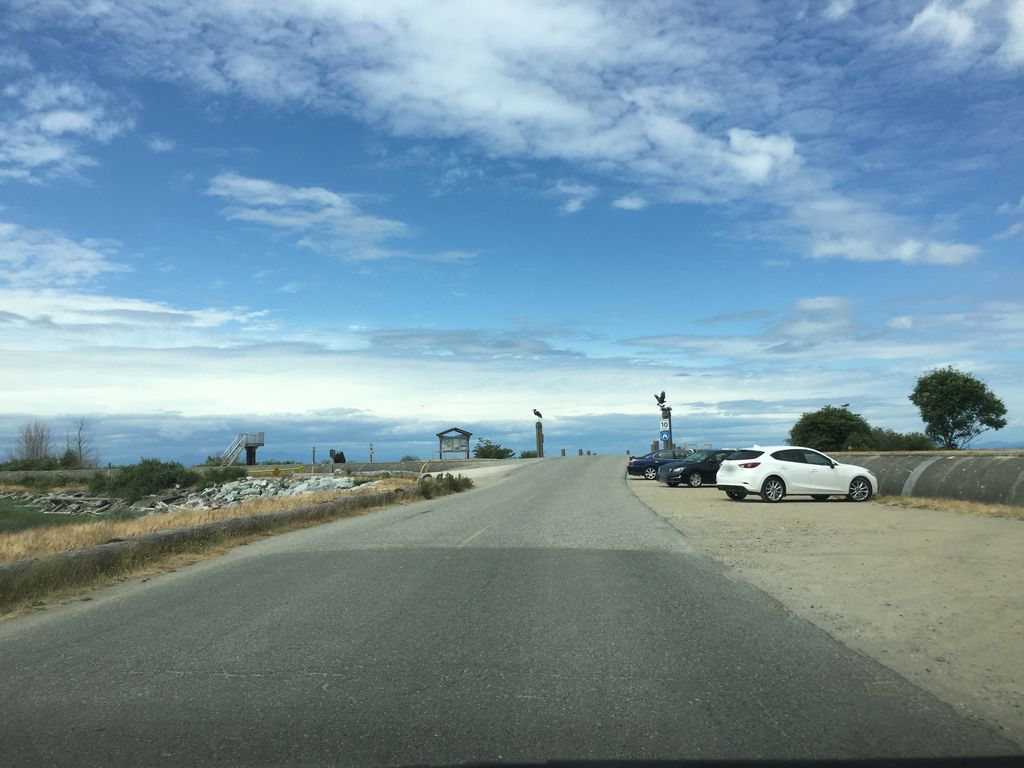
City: vancouver